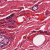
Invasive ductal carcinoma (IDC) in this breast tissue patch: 0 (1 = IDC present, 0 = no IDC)